Interaction volume radius: 10 \u00c5
Interaction volume height: 15 \u00c5
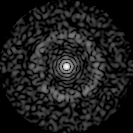
Disorder parameter: 0.844